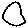
Label: circle